Question: I am working with layouts and I need some advice. I have to build this layout

and here is my code
This is my inflated layout
'''
<LinearLayout xmlns:android="http://schemas.android.com/apk/res/android"
android:orientation="horizontal"
android:layout_width="wrap_content"
android:layout_height="wrap_content"
android:background="@drawable/selector_rounded_ingrid"
android:layout_marginRight="10dp"
android:layout_marginLeft="10dp">
<TextView
android:id="@+id/textview"
android:layout_width="0dp"
android:layout_height="wrap_content"
android:textColor="@color/black"
android:textSize="25sp"
android:layout_weight="1"
android:layout_marginRight="10dp"/>
<TextView
android:id="@+id/textviewClose"
android:layout_width="wrap_content"
android:layout_height="wrap_content"
android:textSize="25sp"
android:text="X"
android:textColor="@color/black"/>
</LinearLayout>
'''
and this is the linearLayout
'''
View view;
for (Modifier modifier: list){
view = View.inflate(mActivity,R.layout.inflated_layout,null);
((TextView)view.findViewById(R.id.textview)).setText(modifier.getTitle());
mDefaultIngridLayout.addView(view);
}
'''
In result all inflated layout goes to in one line. What should I do here when added item into layout it goes to next line.
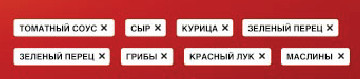
Answer: When dynamically adding childViews to a 'linearLayout', the views will not be visible when the space is filled.
What you need is a view called 'FlowLayout'.
This question will give you lot of information. <URL>
Also this libraries are very helpful
- <URL>